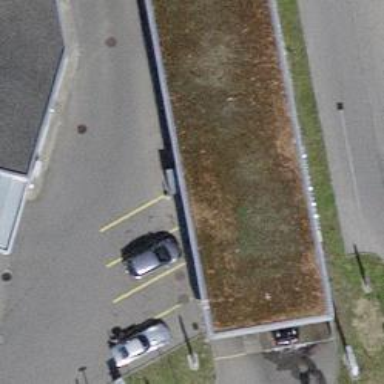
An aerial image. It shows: Car wash facility.